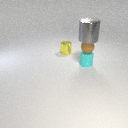
small cyan rubber cylinder in front of small yellow metal cylinder